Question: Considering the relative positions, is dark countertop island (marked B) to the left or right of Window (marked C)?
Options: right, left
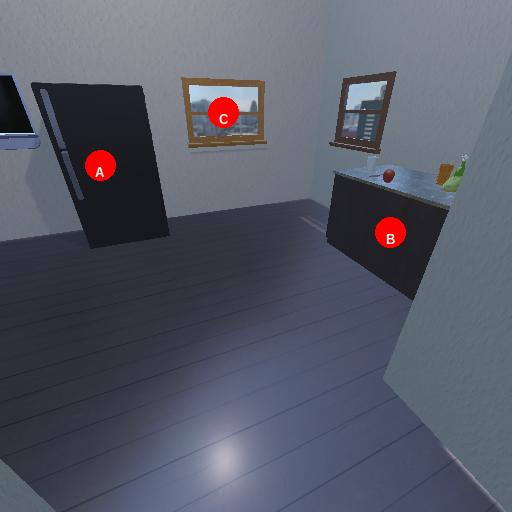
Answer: right